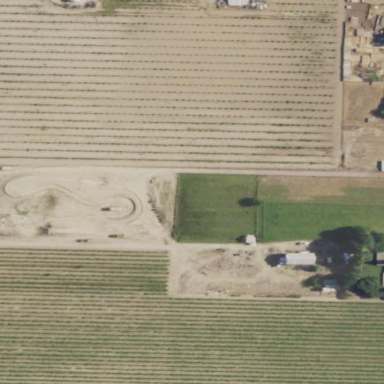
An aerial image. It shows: Vineyard growing grapes.